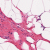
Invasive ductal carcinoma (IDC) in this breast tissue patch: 0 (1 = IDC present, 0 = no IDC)